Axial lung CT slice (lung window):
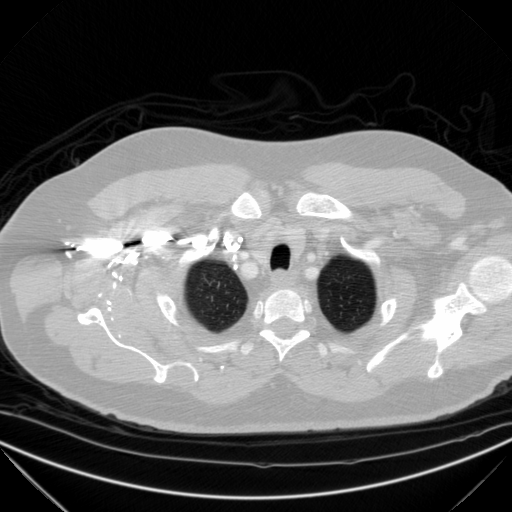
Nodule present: no